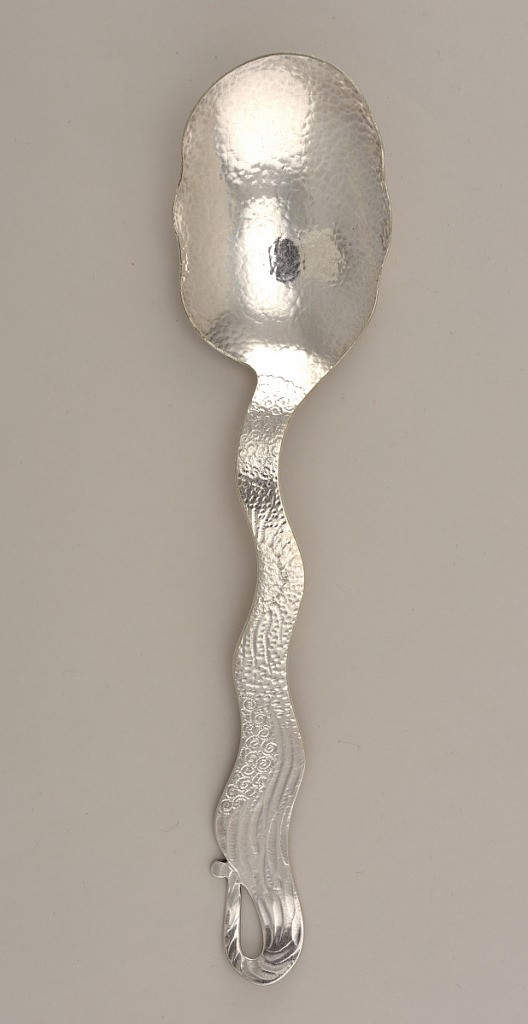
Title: Venetian
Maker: Reed & Barton, American, 1824–2015
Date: ca. 1880–85
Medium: silver plated, metal
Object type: spoon
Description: A serving spoon with oval bowl with undulating wavy edge and finished with hammered surface. At base of bowl, stippled spiral pattern covers neck. Undulating curving handle, tapering towards tail-shaped terminal curling upwards against left side. Surface of handle finished with wood grain texture, interuppted with same stippled spiral pattern seen on neck. Reverse side of stem and handle plain in surface decoration.